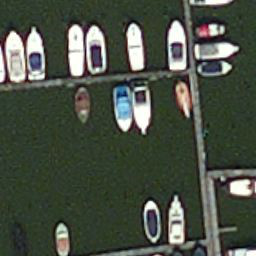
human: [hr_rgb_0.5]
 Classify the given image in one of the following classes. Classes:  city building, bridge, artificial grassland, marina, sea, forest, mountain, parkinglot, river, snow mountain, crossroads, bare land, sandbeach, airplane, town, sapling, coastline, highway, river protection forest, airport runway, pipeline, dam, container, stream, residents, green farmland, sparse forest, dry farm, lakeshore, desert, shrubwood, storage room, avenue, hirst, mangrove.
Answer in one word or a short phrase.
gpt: marina